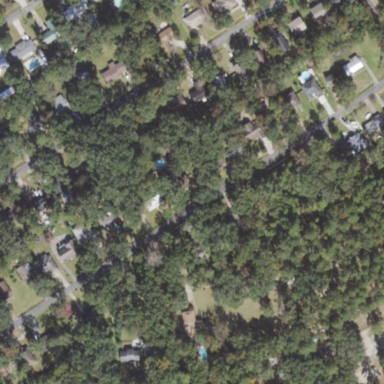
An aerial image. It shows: Single-family residential area.